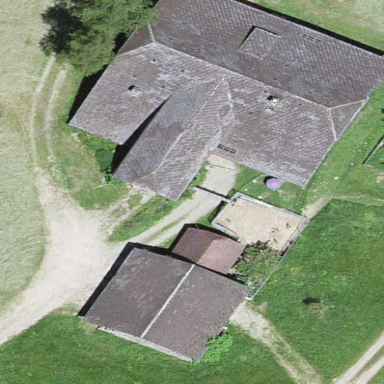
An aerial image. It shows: Farm building.